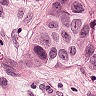
Metastatic tissue present: yes